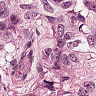
Metastatic tissue present: yes